Field crop: maize
Growth stage: 2
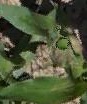
Species: maize